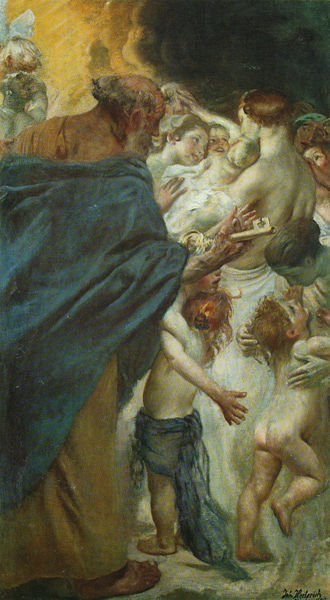
Titel: Himmlisches Wiedersehen
Künstler: Johann Caspar Herterich
Standort: München
Institution: Neue Pinakothek
Schlagwörter: akt, blau, dunkel, feuer, gemälde, gewitter, gott, gruppe, hand, haut, himmel, körper, mann, nackt, rubens, umhang, wasser, weiß, wolken, frauen, gelb, grün, menschen, mädchen, ocker, braun, damen, frau, frisur, grau, haar, hell, kleid, licht, männer, orange, rücken, schwarz, rot, schleier, tuch, wolke, beige, fest, hochformat, symbolismus, alt, bart, gedränge, falten, inkarnat, kleidung, vollbart, hände, signatur, öl, qualm, rauch, gewand, haare, mantel, tücher, eltern, familie, kind, mutter, kinder, engel, putte, hintern, rückenansicht, alter mann, jungen, violett, baby, nacken, brand, not, sturm, historienbild, muskeln, glatze, robe, stimmung, nackte, junge, freude, rothaarig, barfuss, paradies, eingang, alter, greis, moses, unterschrift, religion, babys, popo, haarkranz, allegorie, mythologie, kleinkind, rote haare, leid, historienmalerei, heiliger, schlüssel, ankunft, putten, anbetung, petrus, altarbild, erlösung, göttlich, kleinkinder, tonsur, abraham, bartschlüssel, blauer umhang, einlass, gedrängt, gottvater, historia, jackob, mutterschaft, 19. jh.